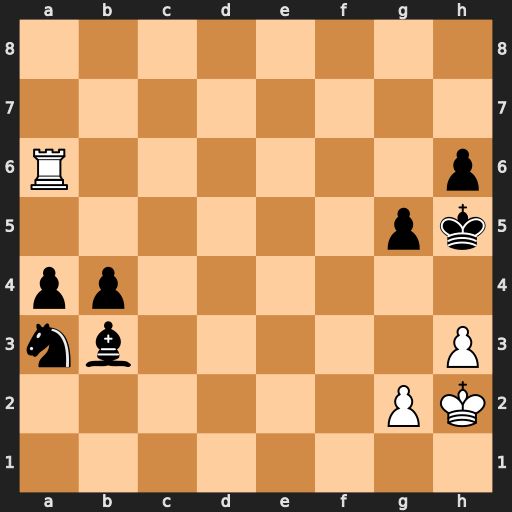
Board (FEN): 8/8/R6p/6pk/pp6/nb5P/6PK/8
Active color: w
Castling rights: -
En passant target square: -
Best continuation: g4+ Kh4 Rxh6#